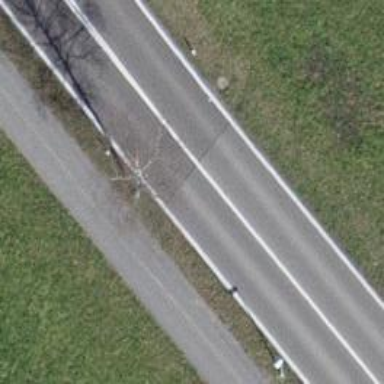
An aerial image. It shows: Avenue lined with trees.